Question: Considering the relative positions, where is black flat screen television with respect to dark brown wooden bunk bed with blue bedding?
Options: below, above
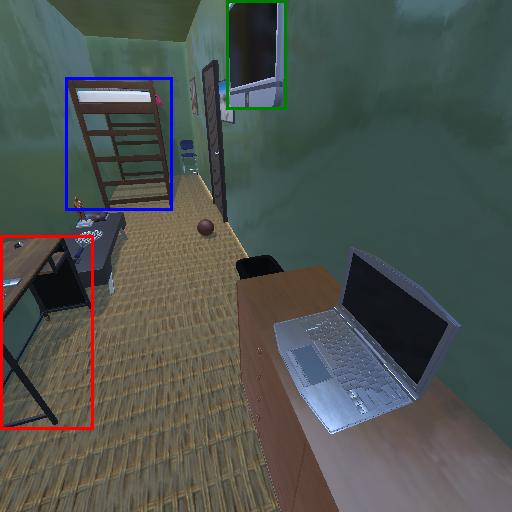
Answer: below